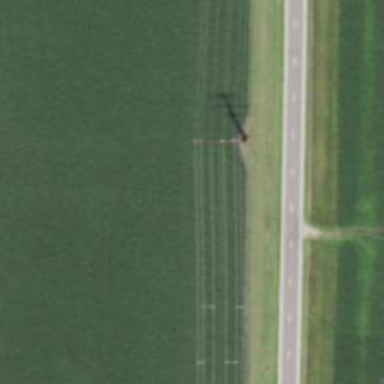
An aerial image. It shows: Power tower.